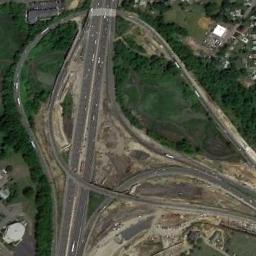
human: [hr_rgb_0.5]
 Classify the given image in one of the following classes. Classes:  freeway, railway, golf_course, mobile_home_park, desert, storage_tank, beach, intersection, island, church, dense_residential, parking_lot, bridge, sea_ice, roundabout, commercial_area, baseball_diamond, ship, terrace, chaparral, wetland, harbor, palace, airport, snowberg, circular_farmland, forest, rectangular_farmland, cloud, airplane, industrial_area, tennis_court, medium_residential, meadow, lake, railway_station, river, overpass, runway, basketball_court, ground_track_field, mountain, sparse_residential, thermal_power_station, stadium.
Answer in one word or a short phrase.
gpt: overpass